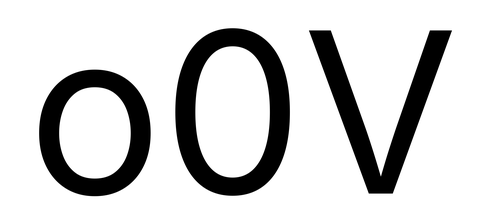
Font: Inter_Regular